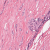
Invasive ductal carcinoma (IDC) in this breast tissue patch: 0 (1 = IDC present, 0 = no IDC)